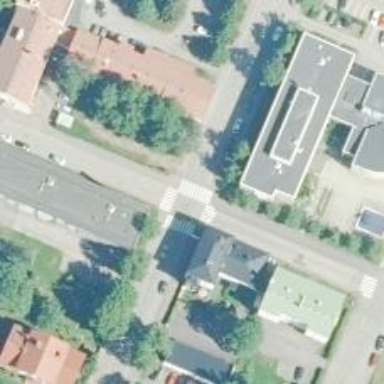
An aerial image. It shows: Crossing on cycleway.